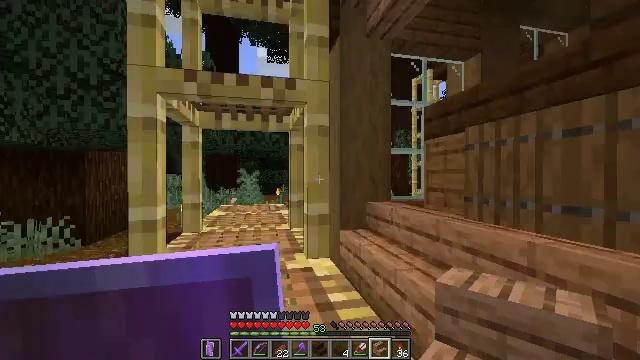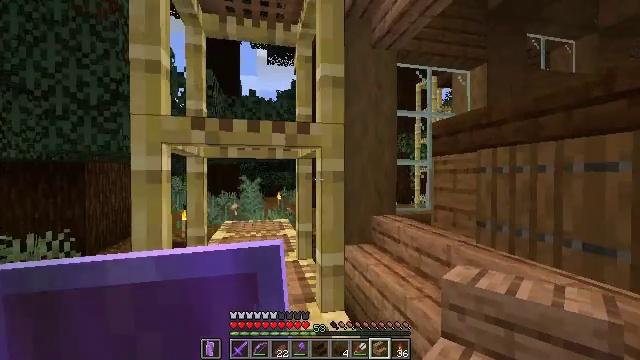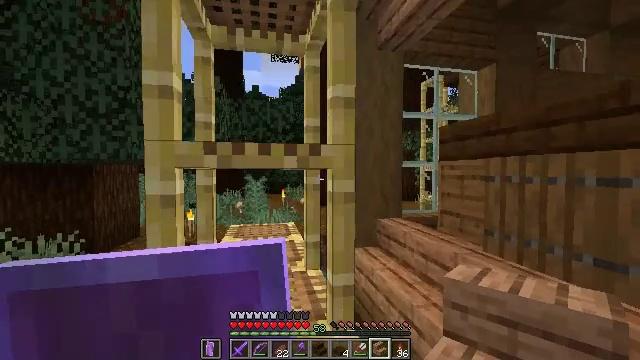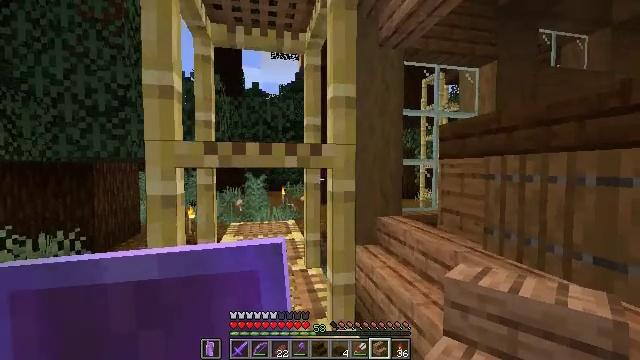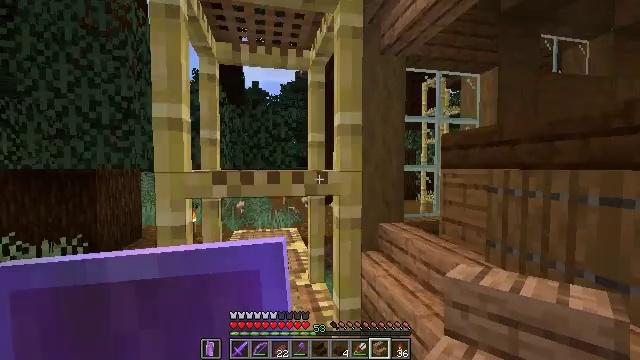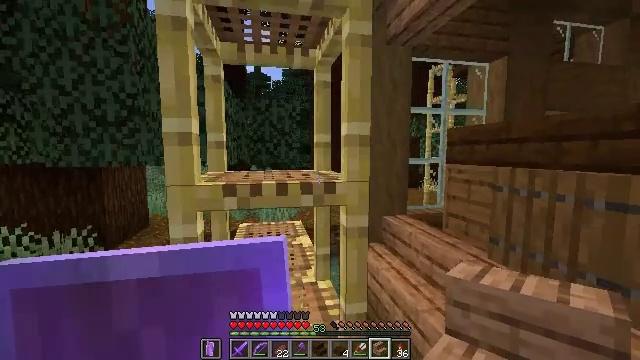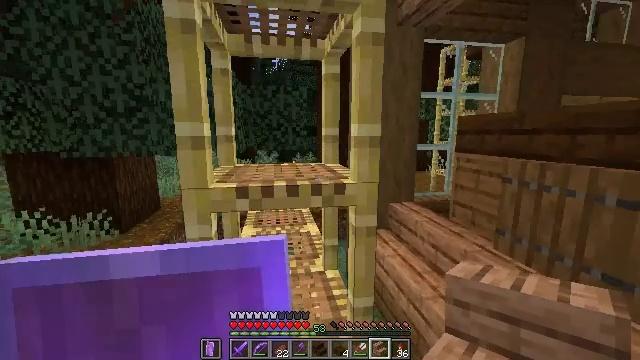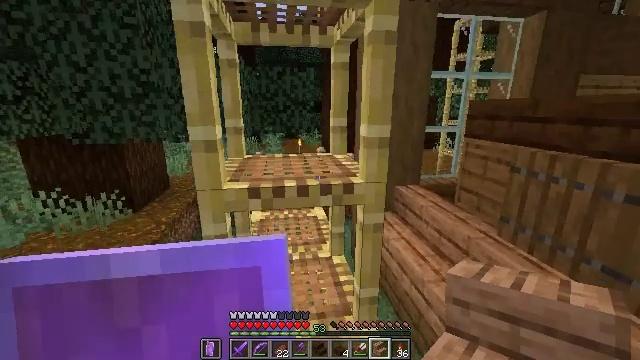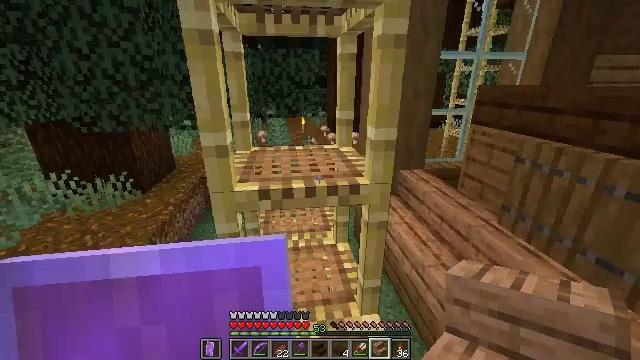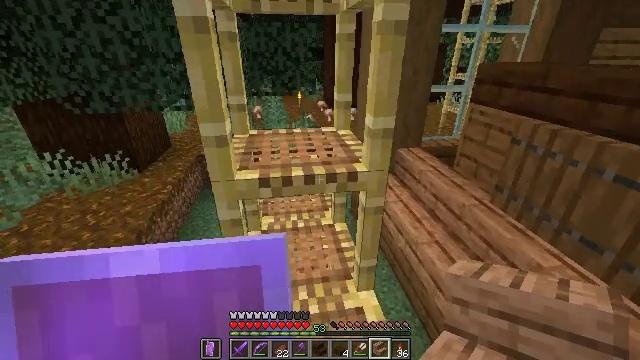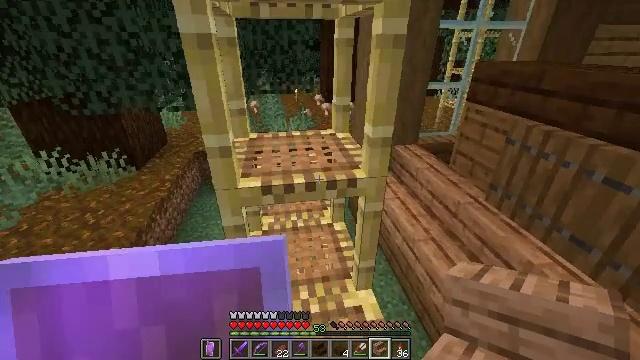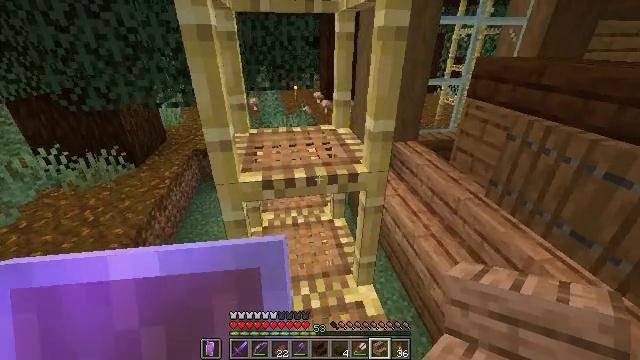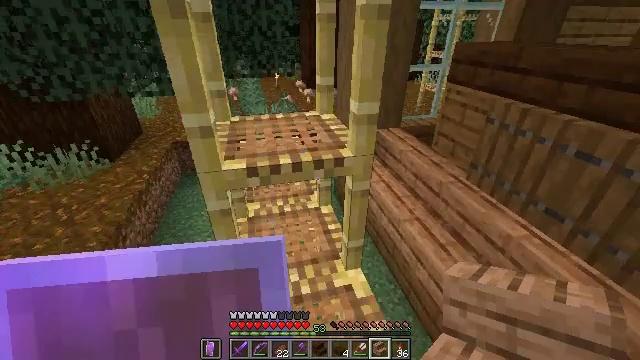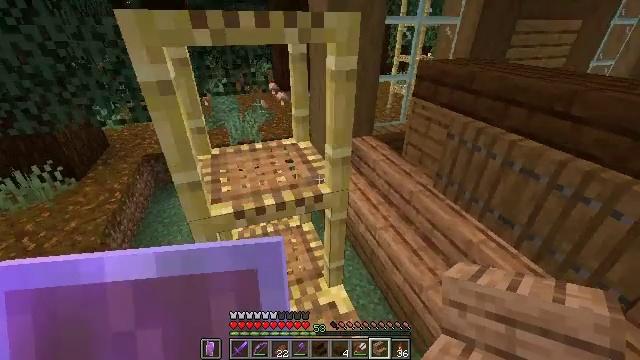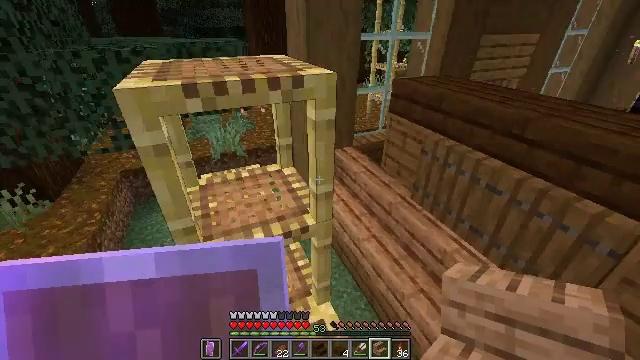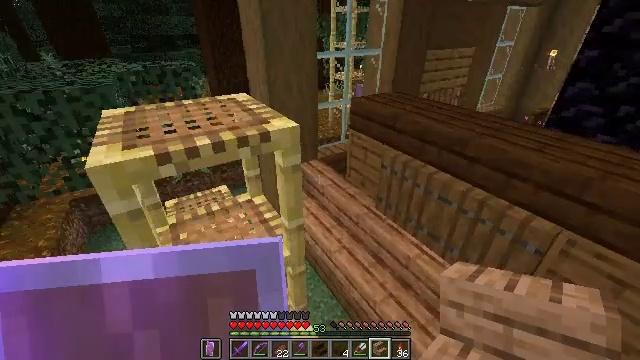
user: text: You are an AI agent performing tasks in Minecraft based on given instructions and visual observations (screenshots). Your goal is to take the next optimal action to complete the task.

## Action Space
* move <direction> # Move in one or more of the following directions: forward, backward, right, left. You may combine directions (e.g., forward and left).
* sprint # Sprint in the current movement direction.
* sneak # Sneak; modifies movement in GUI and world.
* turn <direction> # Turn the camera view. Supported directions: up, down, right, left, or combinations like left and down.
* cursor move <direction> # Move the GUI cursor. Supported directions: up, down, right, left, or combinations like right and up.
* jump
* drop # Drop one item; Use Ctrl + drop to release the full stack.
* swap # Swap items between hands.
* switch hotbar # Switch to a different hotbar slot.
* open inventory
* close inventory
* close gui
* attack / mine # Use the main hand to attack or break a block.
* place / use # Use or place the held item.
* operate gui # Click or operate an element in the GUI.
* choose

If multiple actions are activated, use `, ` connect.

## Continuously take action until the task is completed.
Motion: motion action
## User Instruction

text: Gather the jungle stairs to use elsewhere.
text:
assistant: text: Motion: jump
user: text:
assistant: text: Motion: turn down, jump
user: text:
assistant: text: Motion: jump
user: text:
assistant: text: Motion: jump
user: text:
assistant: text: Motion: turn down, jump
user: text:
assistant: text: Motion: turn left and down, jump
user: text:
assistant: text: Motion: turn left and down, jump
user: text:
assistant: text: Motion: turn down, jump
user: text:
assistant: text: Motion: turn down, jump
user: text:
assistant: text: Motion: turn down, jump
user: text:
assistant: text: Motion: jump
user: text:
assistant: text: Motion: turn right and down, jump
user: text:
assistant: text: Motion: turn right, jump
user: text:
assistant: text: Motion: turn right, jump
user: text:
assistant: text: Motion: turn right, jump
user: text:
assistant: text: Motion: turn right, jump
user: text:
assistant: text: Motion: turn right and up, jump
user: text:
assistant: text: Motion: turn right and up, jump
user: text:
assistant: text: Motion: turn right and up, jump
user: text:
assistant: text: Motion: turn right and up
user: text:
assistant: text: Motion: turn up
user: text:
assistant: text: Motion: turn right and up
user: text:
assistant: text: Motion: turn right and up
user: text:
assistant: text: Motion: turn right and up
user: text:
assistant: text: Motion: turn right and up
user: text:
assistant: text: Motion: turn right and up
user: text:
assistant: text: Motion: turn up
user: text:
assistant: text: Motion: turn up
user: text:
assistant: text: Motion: turn up
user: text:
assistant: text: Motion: turn up